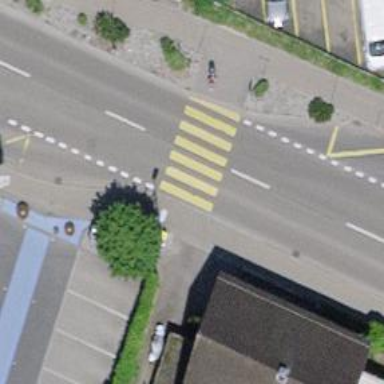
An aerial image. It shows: Uncontrolled zebra crossing.